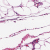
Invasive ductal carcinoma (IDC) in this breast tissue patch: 0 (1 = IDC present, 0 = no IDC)